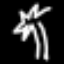
Label: palm tree